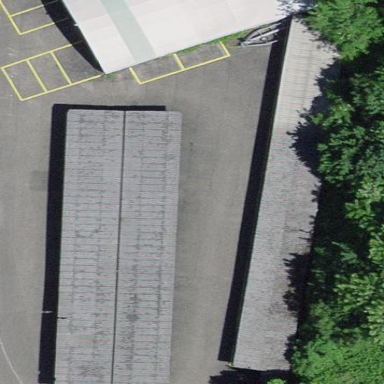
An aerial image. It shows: View of roof of building.